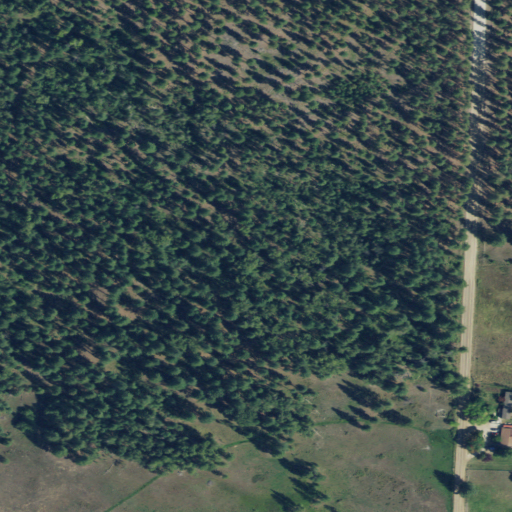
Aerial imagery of plain(s) in Montana named Indian Prairie containing evergreen forest, shrub, low intensity development, and open development